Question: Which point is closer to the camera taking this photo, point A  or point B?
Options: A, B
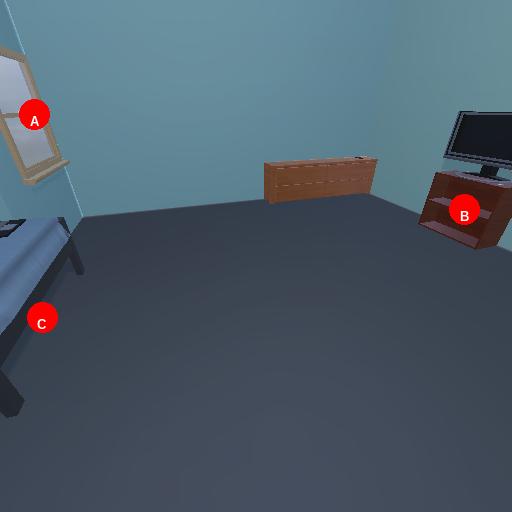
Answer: A